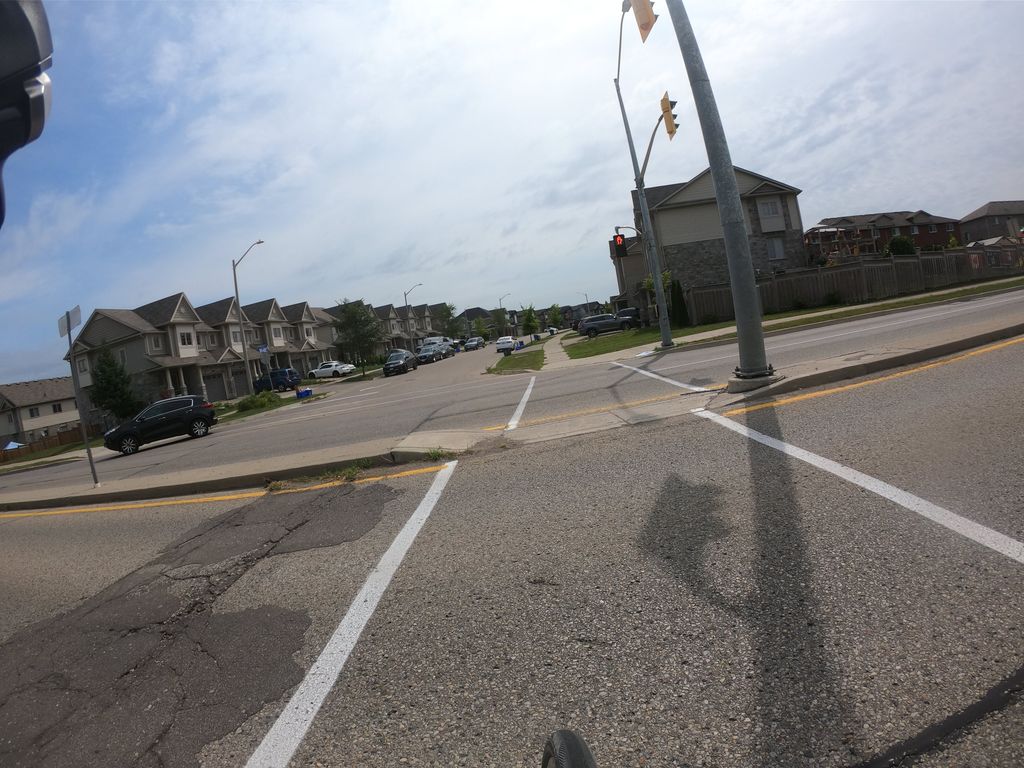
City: kitchener-waterloo